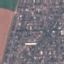
Land use / land cover: Residential